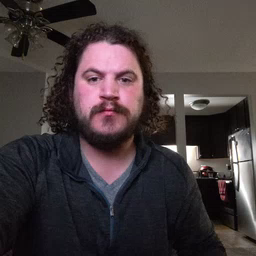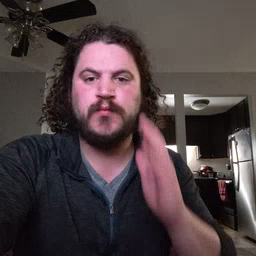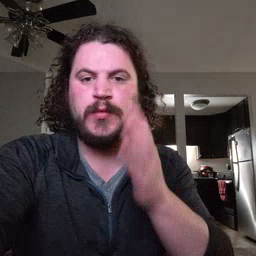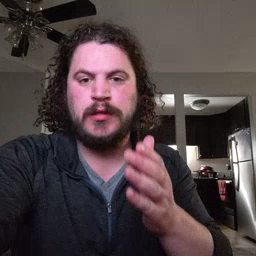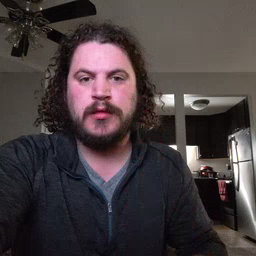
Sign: will